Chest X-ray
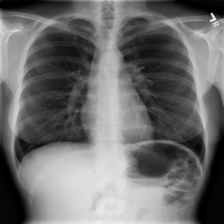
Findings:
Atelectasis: negative
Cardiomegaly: negative
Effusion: negative
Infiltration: negative
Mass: negative
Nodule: negative
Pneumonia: negative
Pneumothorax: negative
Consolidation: negative
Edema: negative
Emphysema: negative
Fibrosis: negative
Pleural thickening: negative
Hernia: negative